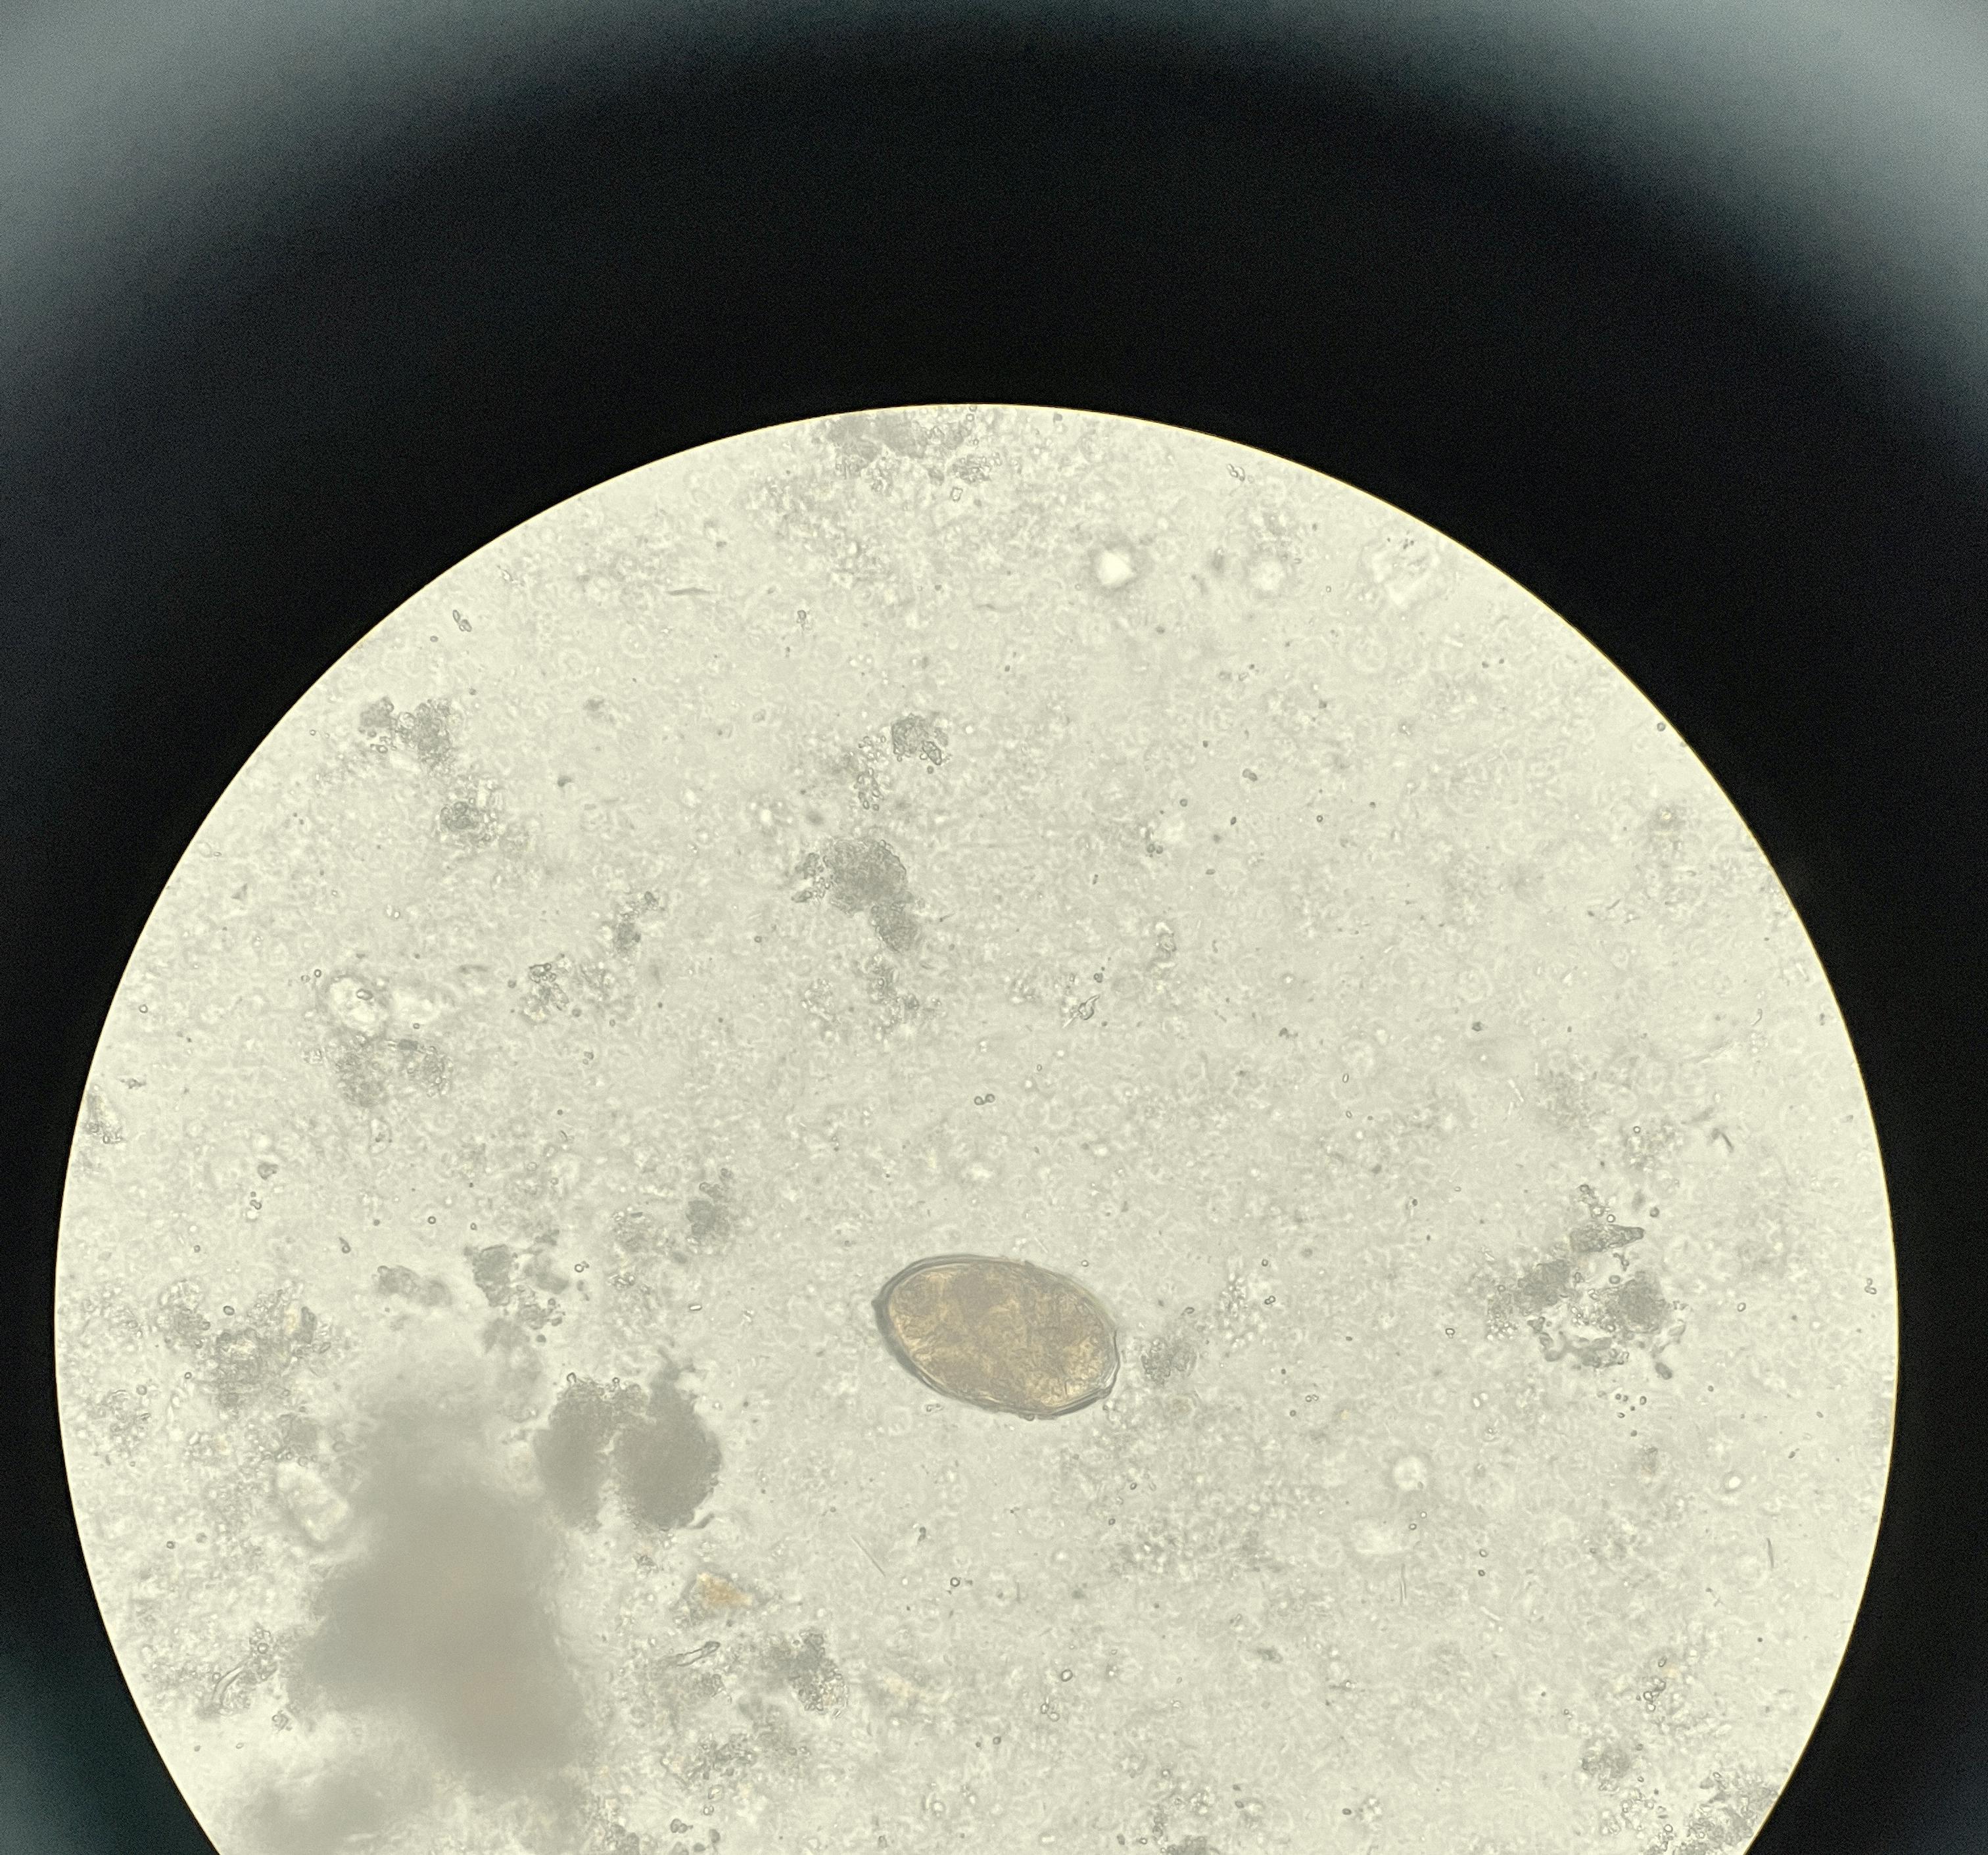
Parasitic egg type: Paragonimus spp